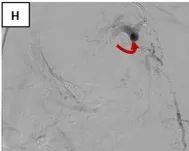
Case presentation. A patient in his late thirties with HIV, tuberculosis (4-drug treatment in 2009), and LUL cavitary lesion with aspergilloma presenting with life-threatening hemoptysis. G; Angiogram shows inflammatory neovascular blush (arrowhead) with shunting to the main pulmonary artery (straight arrow). H Post-procedural angiogram with 500-700 and 700-900 mum particles demonstrates successful embolization of the lateral thoracic branch on the left.
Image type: radiology (ct)